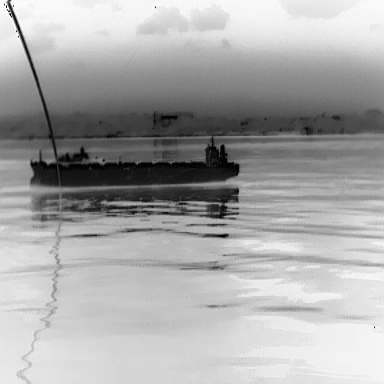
There are two objects shown in the infrared image, including a liner, and a canoe.